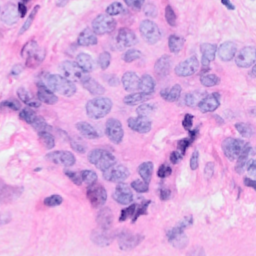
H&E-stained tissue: Breast